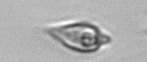
Label: Oxytoxum